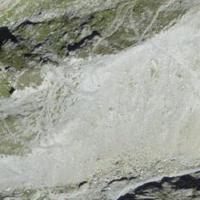
EUNIS habitat code: 31
Species observed at this site:
Aglais io
Ranunculus glacialis